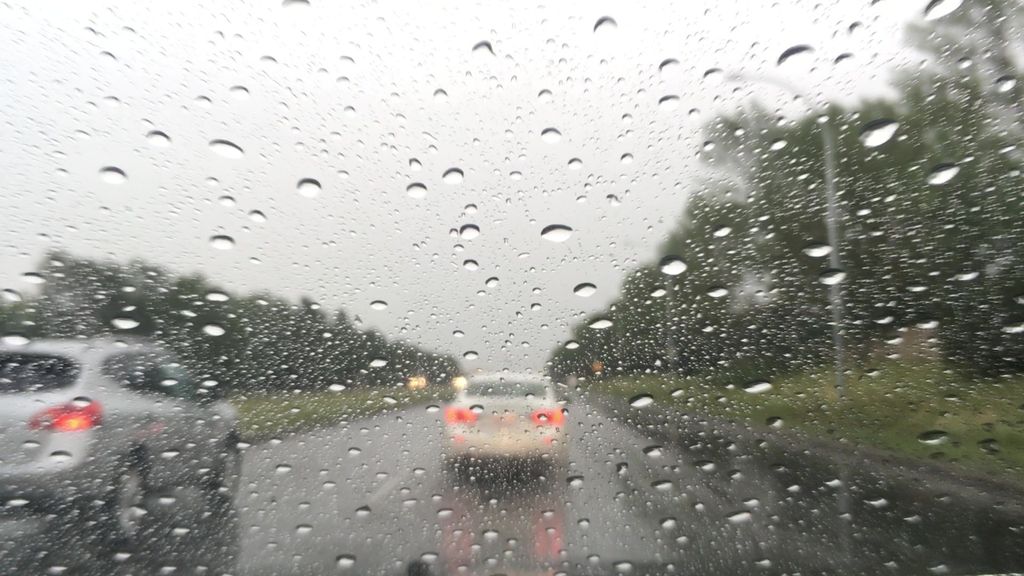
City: edmonton